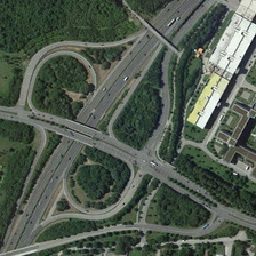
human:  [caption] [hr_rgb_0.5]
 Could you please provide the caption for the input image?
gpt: the highway viaduct spans the road below it with several side road connecting them .

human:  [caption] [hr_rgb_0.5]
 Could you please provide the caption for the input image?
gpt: The Third Ring Viaduct is built in some bushes. The corner of the bridge is a series of buildings.

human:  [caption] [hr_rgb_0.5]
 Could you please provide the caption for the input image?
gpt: A three-circle viaduct was built among some bushes. There were a series of buildings in one corner of the bridge.

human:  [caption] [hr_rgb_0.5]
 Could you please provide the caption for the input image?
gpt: The path on the octagonal viaduct connects with some large buildings.

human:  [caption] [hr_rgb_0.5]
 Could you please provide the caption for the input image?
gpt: Roads on the eight-shaped viaduct are connected with some large buildings.